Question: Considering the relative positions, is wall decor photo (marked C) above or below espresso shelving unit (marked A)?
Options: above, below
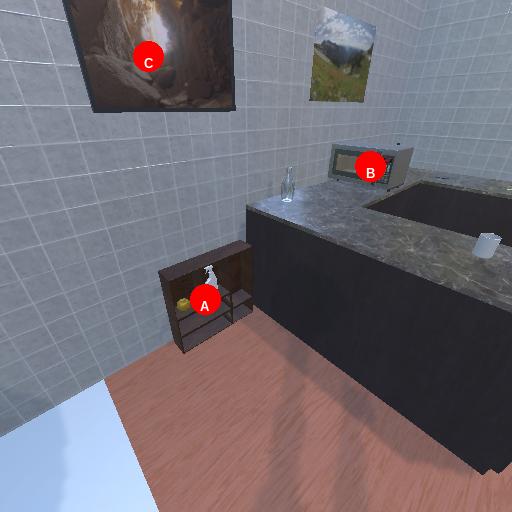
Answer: above